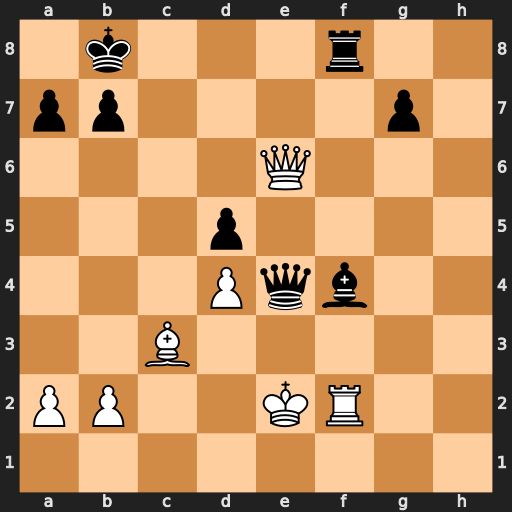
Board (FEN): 1k3r2/pp4p1/4Q3/3p4/3Pqb2/2B5/PP2KR2/8
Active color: w
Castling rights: -
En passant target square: -
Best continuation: Qxe4 dxe4 Bb4